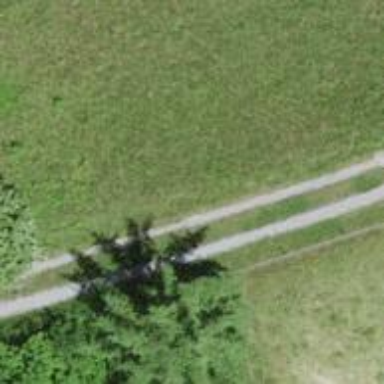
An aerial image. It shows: Grass track with Grade 4 tracktype.